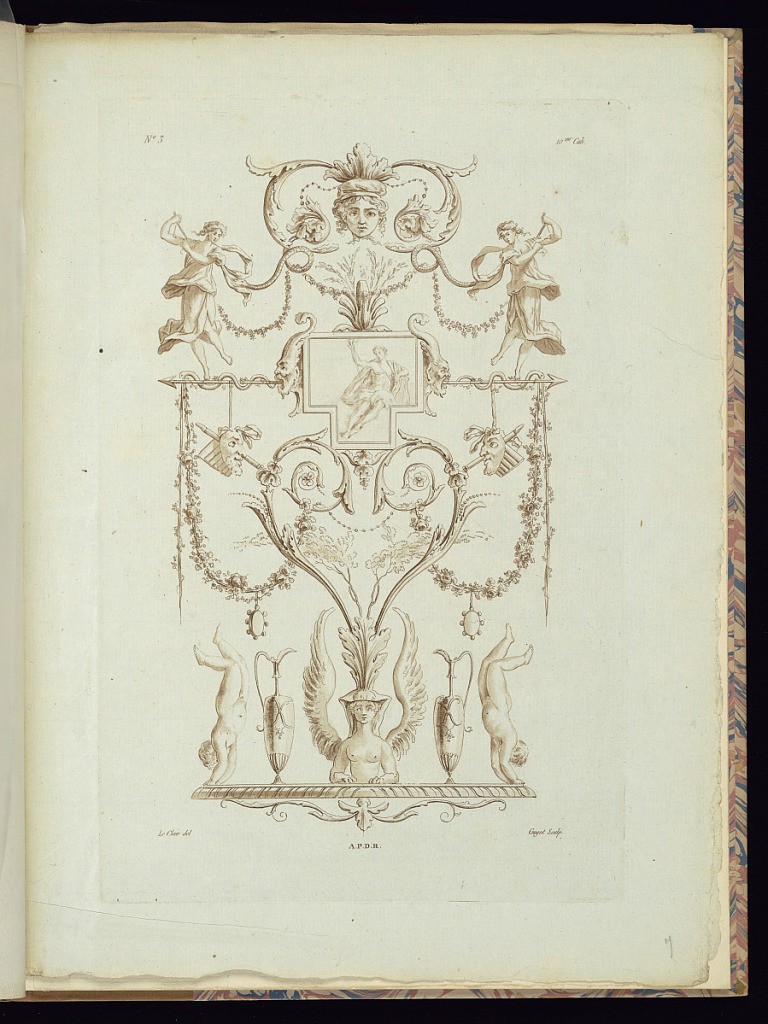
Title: Arabesque Ornament Design
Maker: Pierre Thomas Le Clerc, French, ca. 1740 - ca. 1796
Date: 1788–89
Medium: Aquatint and etching on laid paper
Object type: Print
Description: Arabesque ornament design featuring neo-classical grotesque motifs, scrolling acanthus leaves, festoons of flowers, rosettes, arrows, female figures, masks, terminal figures, palmette, hanging trophies with musical instruments and masks, ribbons, ewers, putti, tambourines, and a winged female figure. The plate is signed and numbered.